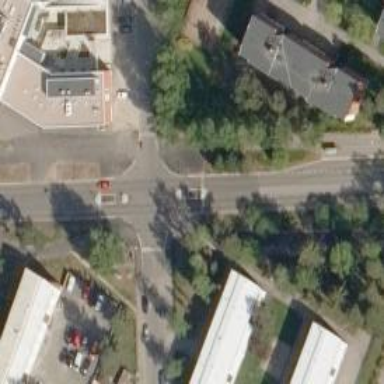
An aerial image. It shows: Residential road with asphalt surface and separate sidewalk.